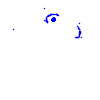
Particle: pion